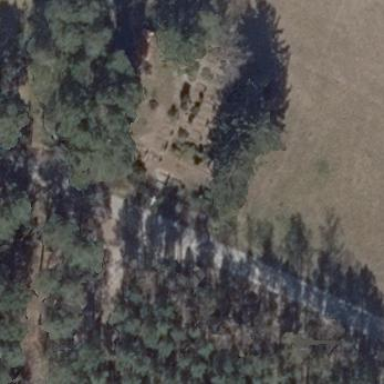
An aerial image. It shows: Graveyard.